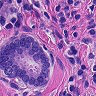
Metastatic tissue present: yes